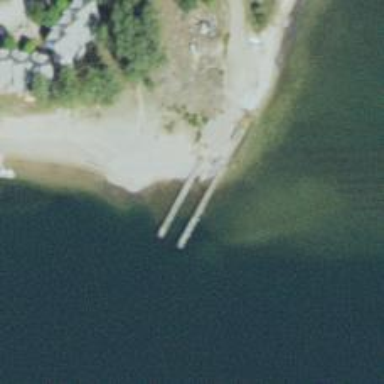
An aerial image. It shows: Disused railway leading to the ruins of old Coast Guard Boathouse and launch rail system in service yard.